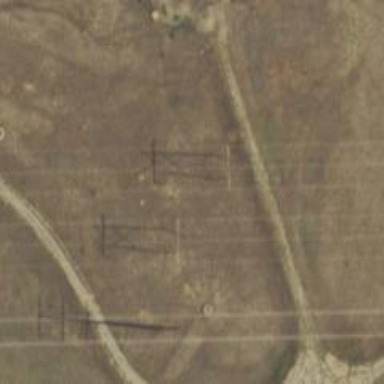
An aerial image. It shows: H-frame designed tower for power lines.